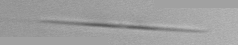
Label: pennate_Pseudo-nitzschia